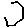
Label: hexagon